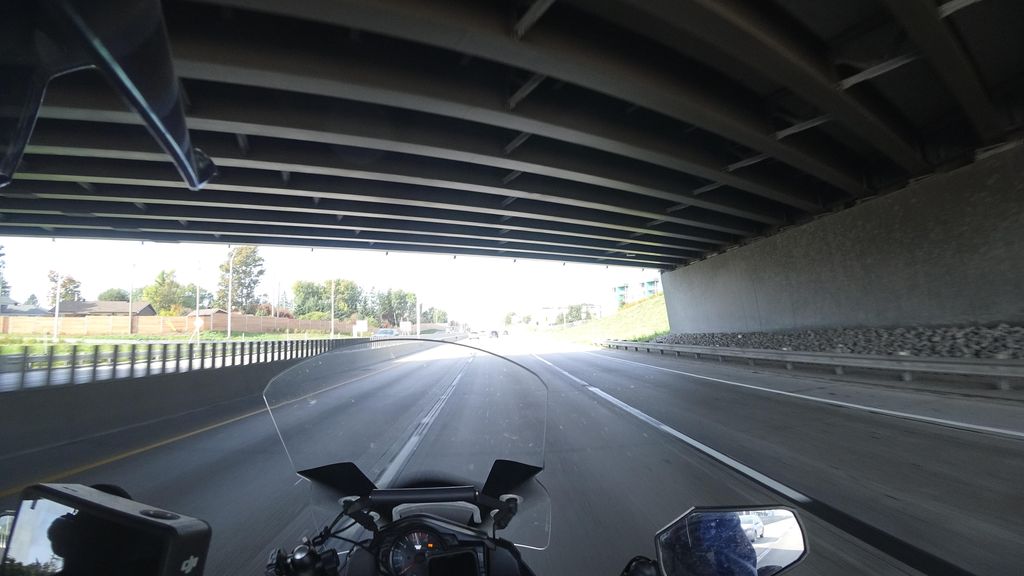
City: quebec_city